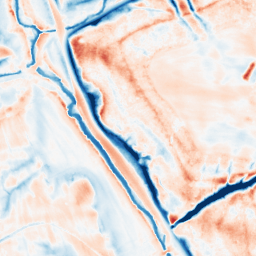
Category: edge_preserving
Decomposition family: guided
Decomposition parameters: radius: 8
eps: 0.01
Upsampling method: bilinear
Upsampling parameters: scale: 2
Upsampling scale: 2